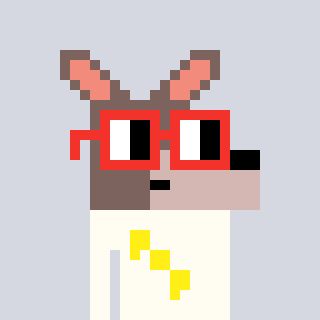
a pixel art character with square red glasses, a kangaroo-shaped head and a grayscale-colored body on a cool background